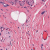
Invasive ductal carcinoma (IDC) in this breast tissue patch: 1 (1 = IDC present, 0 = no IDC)